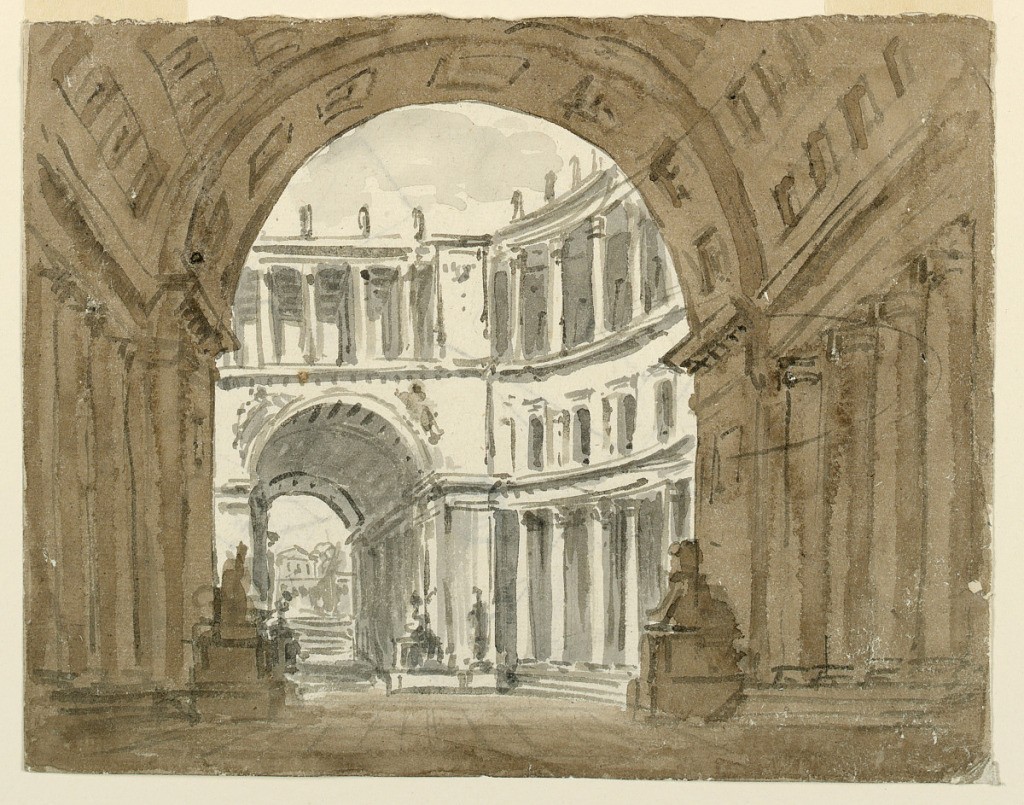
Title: Stage Design, Palace Court
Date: early 19th century
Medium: Brush and bistre and sepia wash on paper
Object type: Drawing
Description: Horizontal rectangle. View into court surrounded by columns, passing through archway.